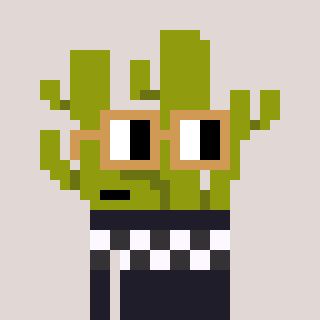
a pixel art character with square brown glasses, a cactus-shaped head and a grayscale-colored body on a warm background